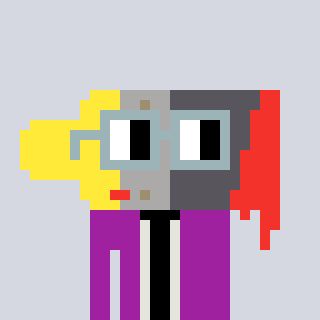
a pixel art character with square dark gray glasses, a paintbrush-shaped head and a magenta-colored body on a cool background